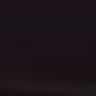
Metastatic tissue present: no